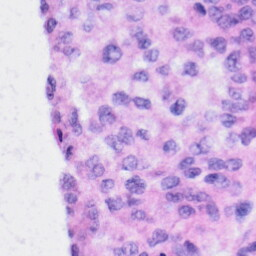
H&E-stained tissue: Liver